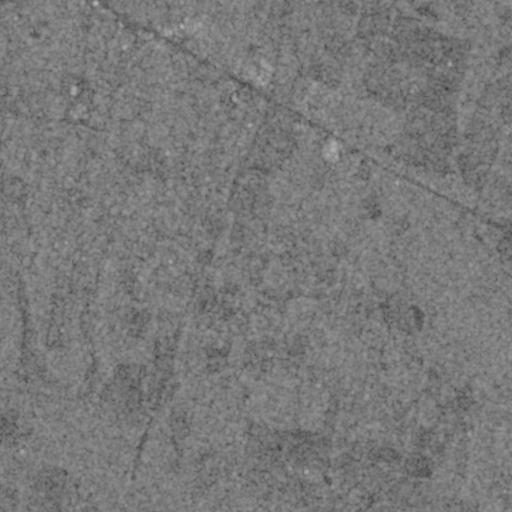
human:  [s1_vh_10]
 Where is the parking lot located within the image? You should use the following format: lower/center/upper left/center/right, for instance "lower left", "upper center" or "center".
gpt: The parking lot is located in the upper left of the image.
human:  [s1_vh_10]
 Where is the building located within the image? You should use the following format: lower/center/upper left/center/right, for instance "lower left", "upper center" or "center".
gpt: The building is located in the upper of the image.
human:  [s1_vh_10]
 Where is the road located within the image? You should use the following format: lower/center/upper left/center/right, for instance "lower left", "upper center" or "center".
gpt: There is no road in the image.

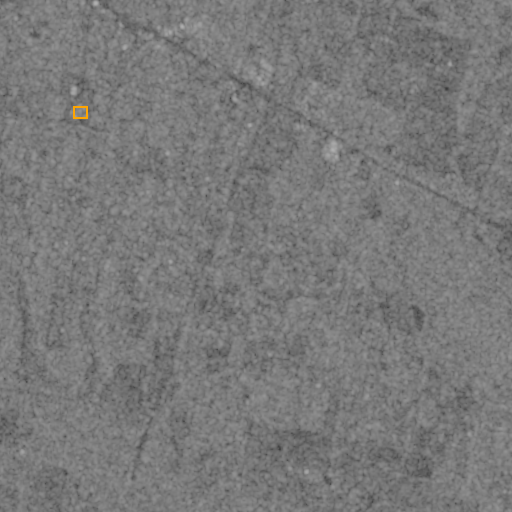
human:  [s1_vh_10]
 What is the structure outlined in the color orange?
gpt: The structure outlined in orange is a building.
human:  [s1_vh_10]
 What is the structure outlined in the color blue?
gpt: There is no blue outline.